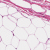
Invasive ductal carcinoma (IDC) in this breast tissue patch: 0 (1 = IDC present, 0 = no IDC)